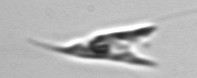
Label: Chrysochromulina_lanceolata